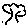
Label: tree